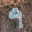
Label: 9